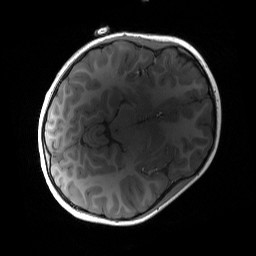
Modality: T1w
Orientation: axial
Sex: female
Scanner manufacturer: siemens
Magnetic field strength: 3 T
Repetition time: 1.9 s
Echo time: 0.00243 s